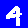
Digit: 4